Question: This is a tricky question to explain, but basically I have an app with a home screen with a bunch of circular icons on it. When the user taps on an icon, it pushes a table view onto the navigation stack. When an icon is tapped on the home screen, I want the tapped icon to stay on top of the table view as it scrolls in, and then drop onto the table view in the cell that represents it. All the other icons, however, should stay below the incoming table view, like normal. Here's a quick diagram I whipped up...

I'm about to begin researching this, I just wanted to quickly post this question in case anyone has some ideas about how I can approach this. Thanks so much for your wisdom!
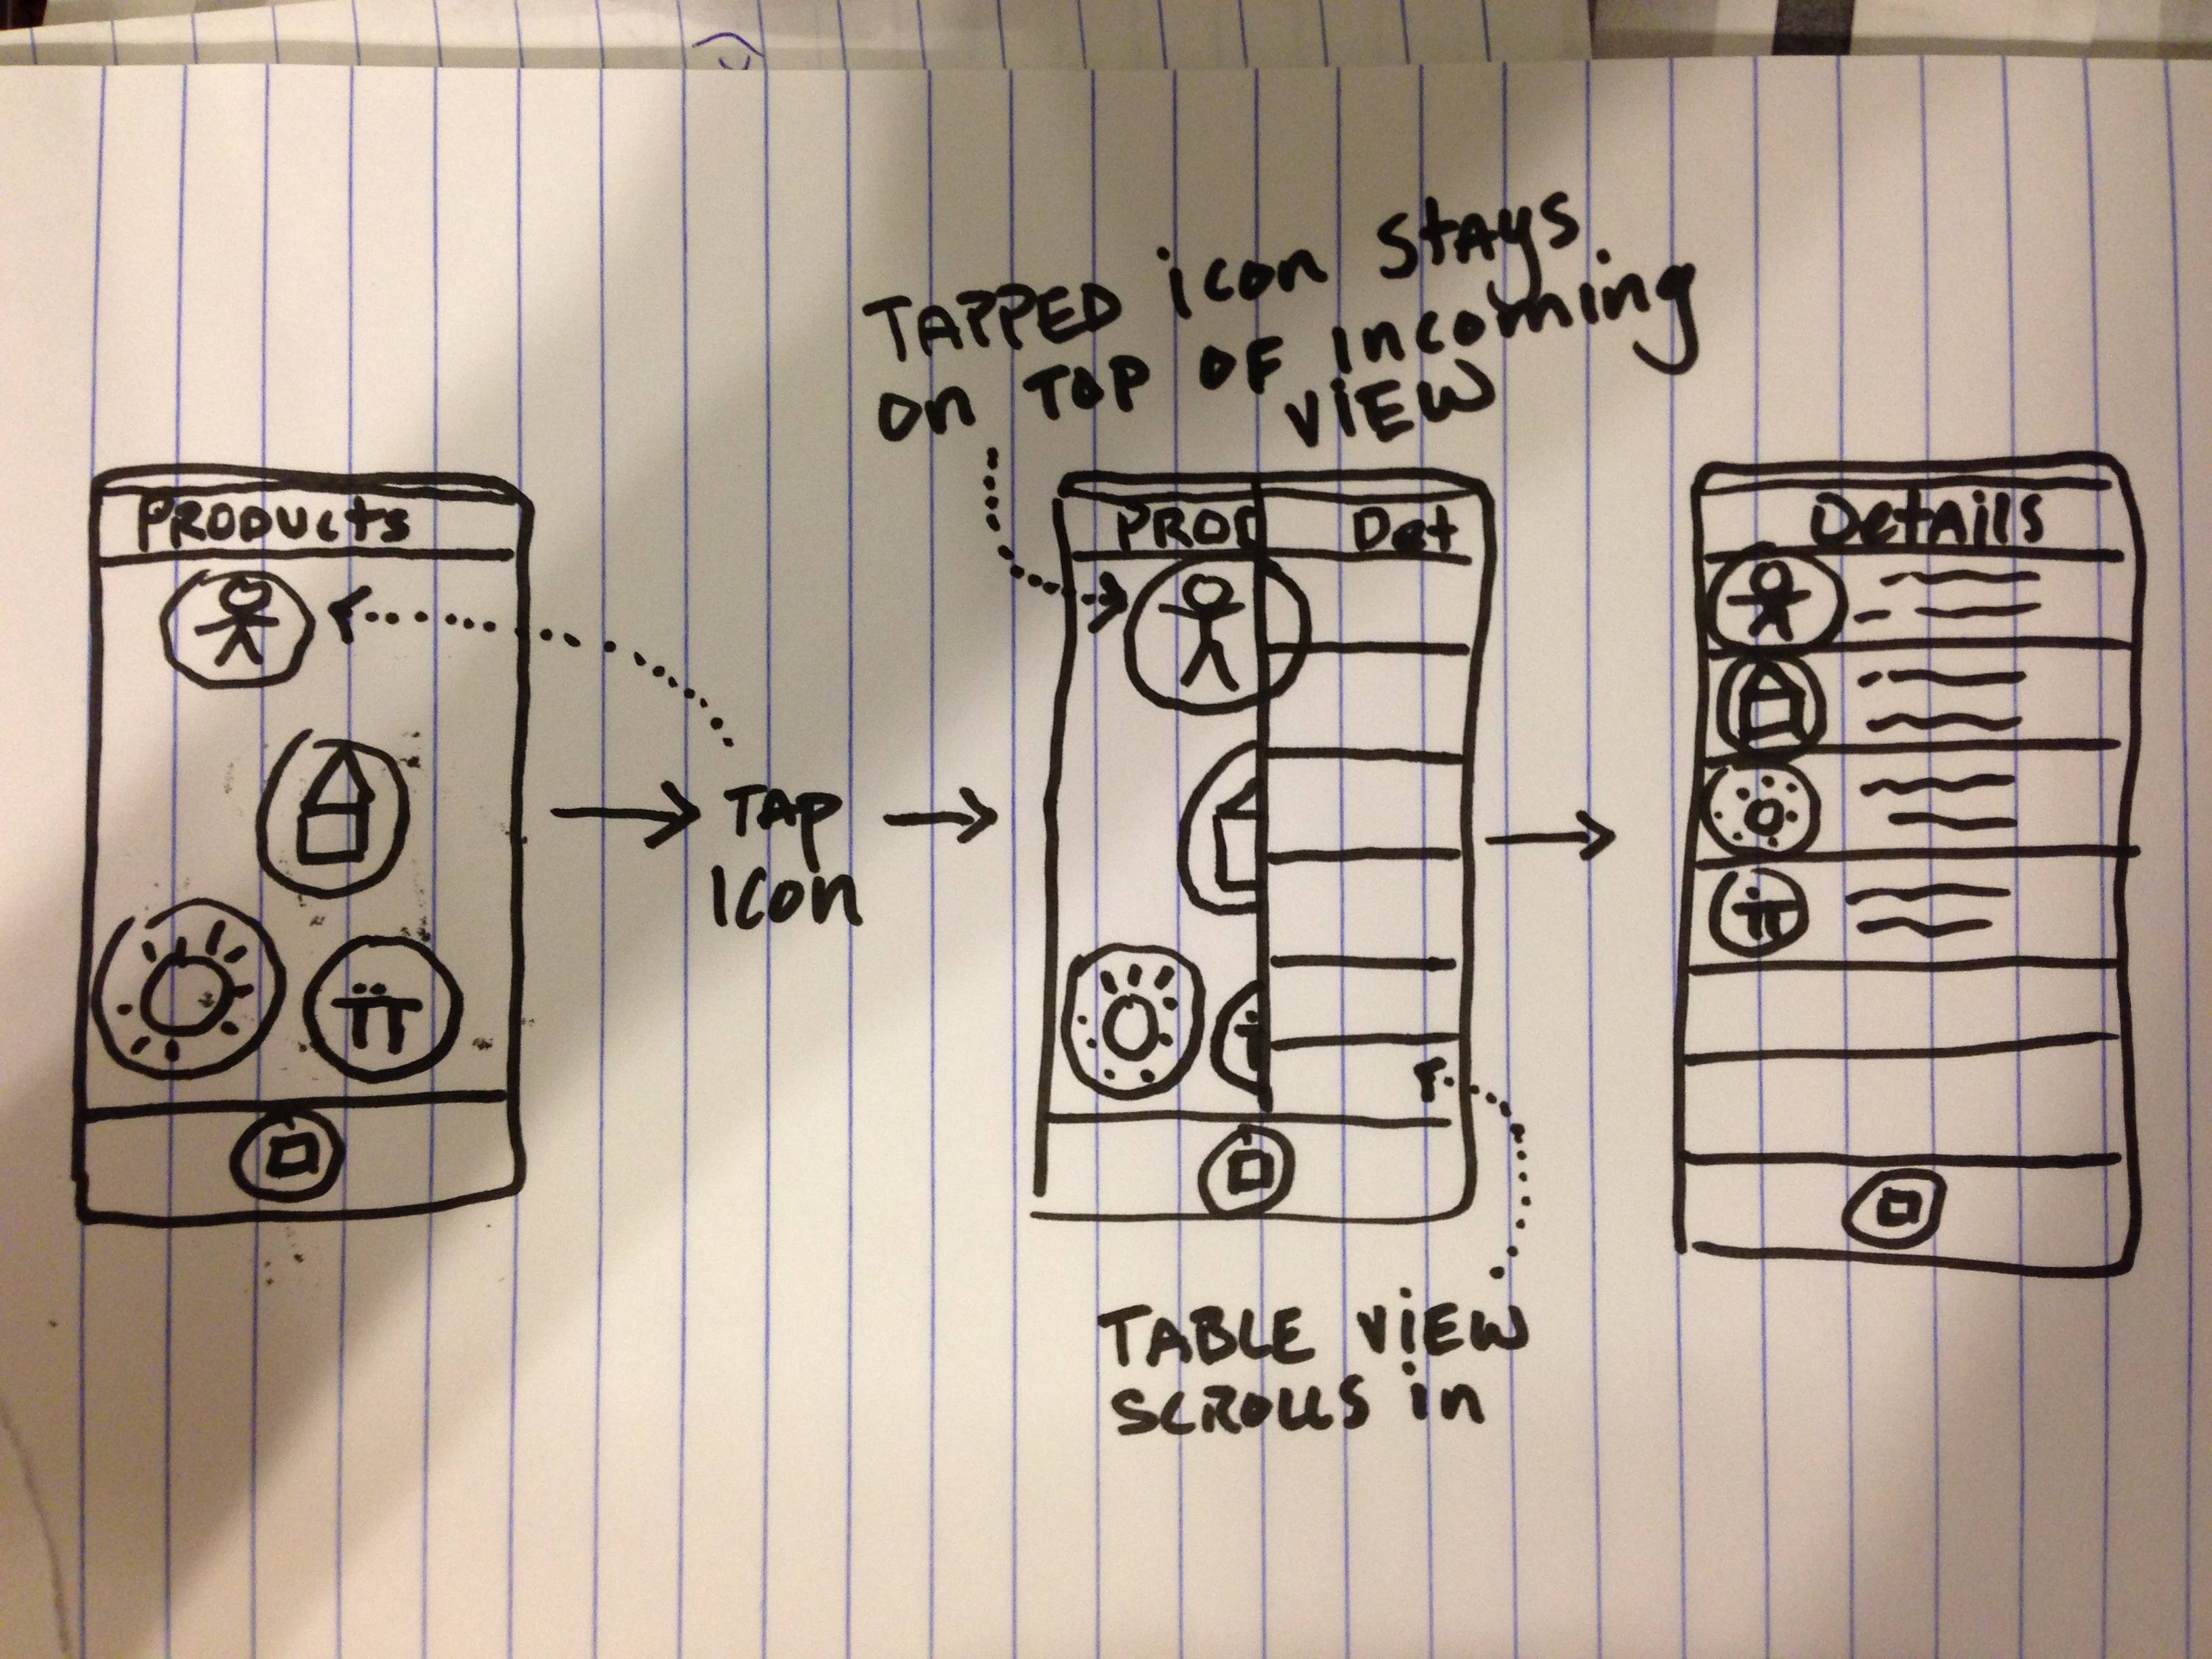
Answer: Oh thats soo easy!!!
I'll try to explain my solution:
You need two sets of icons.
One set lays on Home View, second is exact location, but as a subview on main window (by default - hidden)
Once You select a button, and want to push a list - You un-hide corresponding window subview icon, and with delay - animate / shrink it to tableView corresponding location.
Once animation is finished - hide icon (instant hide will not be noticeable, as this icon will be positioned/scaled to precisely reassemble icon in tableview), and move it to default position/scale (still hidden).
That's it.